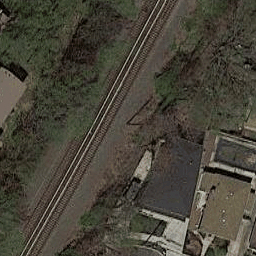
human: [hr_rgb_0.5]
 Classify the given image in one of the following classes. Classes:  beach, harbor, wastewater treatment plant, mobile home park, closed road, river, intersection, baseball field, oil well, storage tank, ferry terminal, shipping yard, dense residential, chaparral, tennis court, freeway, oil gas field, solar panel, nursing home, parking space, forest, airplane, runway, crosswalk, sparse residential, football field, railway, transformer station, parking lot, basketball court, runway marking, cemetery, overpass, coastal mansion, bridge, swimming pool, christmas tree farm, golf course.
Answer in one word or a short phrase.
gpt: railway